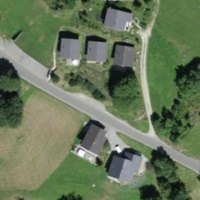
EUNIS habitat code: 26
Species observed at this site:
Vaccinium uliginosum
Campanula barbata